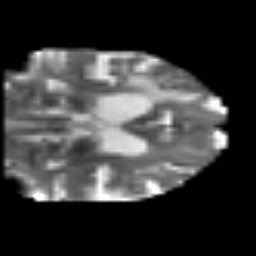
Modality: T2w
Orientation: coronal
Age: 69
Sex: male
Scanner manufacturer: siemens
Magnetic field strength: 3 T
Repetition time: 3.2 s
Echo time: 0.081 s